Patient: sex F, age 46
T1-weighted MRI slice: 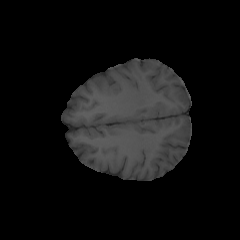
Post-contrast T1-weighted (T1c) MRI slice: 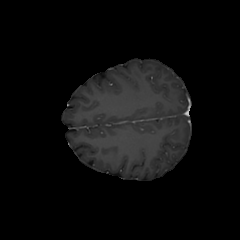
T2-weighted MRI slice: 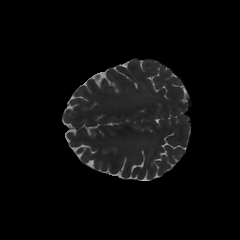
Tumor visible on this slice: no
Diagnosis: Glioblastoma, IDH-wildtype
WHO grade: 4